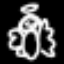
Label: angel